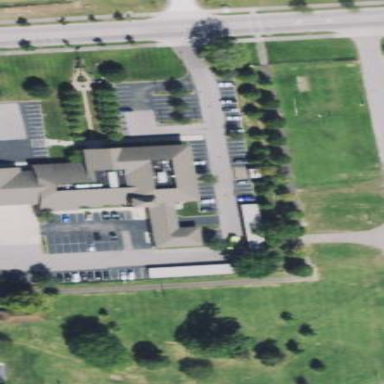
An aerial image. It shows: Part of police building.